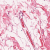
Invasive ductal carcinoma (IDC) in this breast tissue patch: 0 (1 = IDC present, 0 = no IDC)